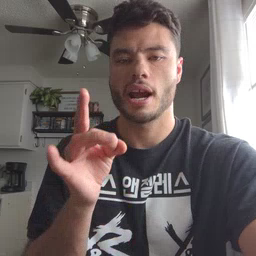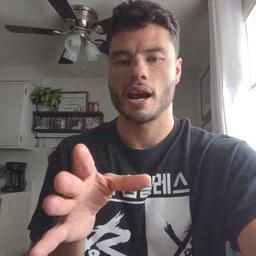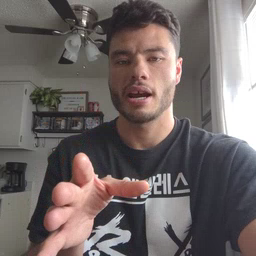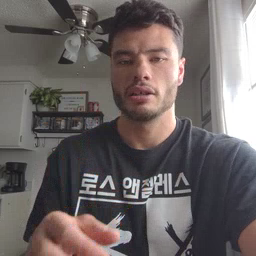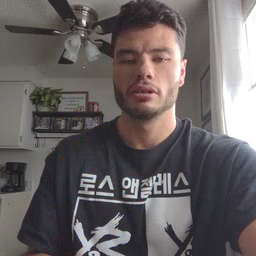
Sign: hate